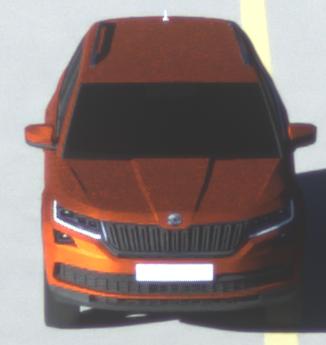
Make: Skoda
Model: Kodiaq 1.4 TSI
Detailed model: Kodiaq
Model produced from: 2017/03
Model produced until: 2018/05
Doors: 5
Color: orange
Road condition: dry road
Daytime: sunrise or sunset
Contrast: medium contrast